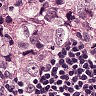
Metastatic tissue present: yes